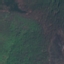
Land use / land cover class: Forest